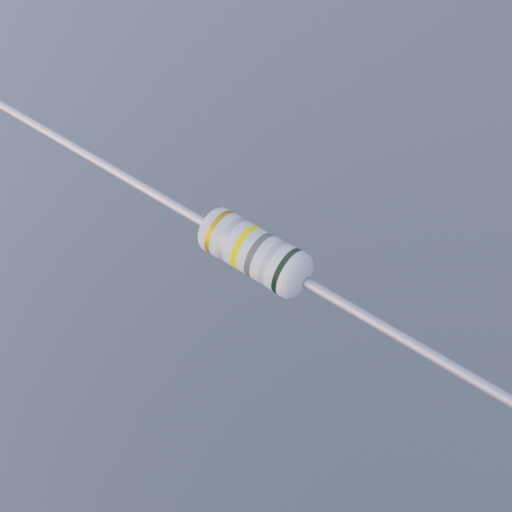
Resistor colour bands (in order): gold, silver, yellow, gray, silver, black